Question:
How would I go about making the CONTENT HERE text go in the red box area. I have tried almost any method I could possibly think of, but nothing worked. I even tried putting the text in a row and then set its class to "row pull-left". Here is my code:
'''
<!-- Page Content -->
<div class="container-fluid">
<div class="row">
<div class="col-lg-12" style="padding:20px;">
<!-- Search -->
<div class="row">
<div class="col-md-3 pull-left">
<div class="well" id="search_area">
<div class="input-group ">
<span class="input-group-addon"><i class="glyphicon glyphicon-search"></i></span>
<form action="" method="GET">
<input type="text" id="search_query" name="query" class="form-control" value="<?=$search_query?>">
</form>
</div>
</div>
</div>
</div>
<!-- Search -->
<!-- Sorting -->
<div class="row">
<div class="col-md-3 pull-left">
<div class="well" id="sorting_area" style="overflow:auto;">
<b class="sorting-title">Sorting</b>
<hr class="hr-clear">
<div class="col-md-6 pull-left">
Category:
<select class="form-control" style="height:30px;">
<option value="php_scripts">PHP Scripts</option>
</select>
</div>
<div class="col-md-6 pull-left">
Order by:
<select class="form-control" style="height:30px;">
<option value="php_scripts">PHP Scripts</option>
<option value="php_scripts">Wordpress Plugins</option>
<option value="php_scripts">Wordpress Plugins</option>
</select>
</div>
</div>
</div>
</div>
<!-- Sorting -->
<div class="row pull-left">
CONTENT HERE
</div>
</div> <!-- /.col-lg-11 -->
</div>
<!-- /.row -->
</div>
<!-- /.container -->
</body>
</html>
'''
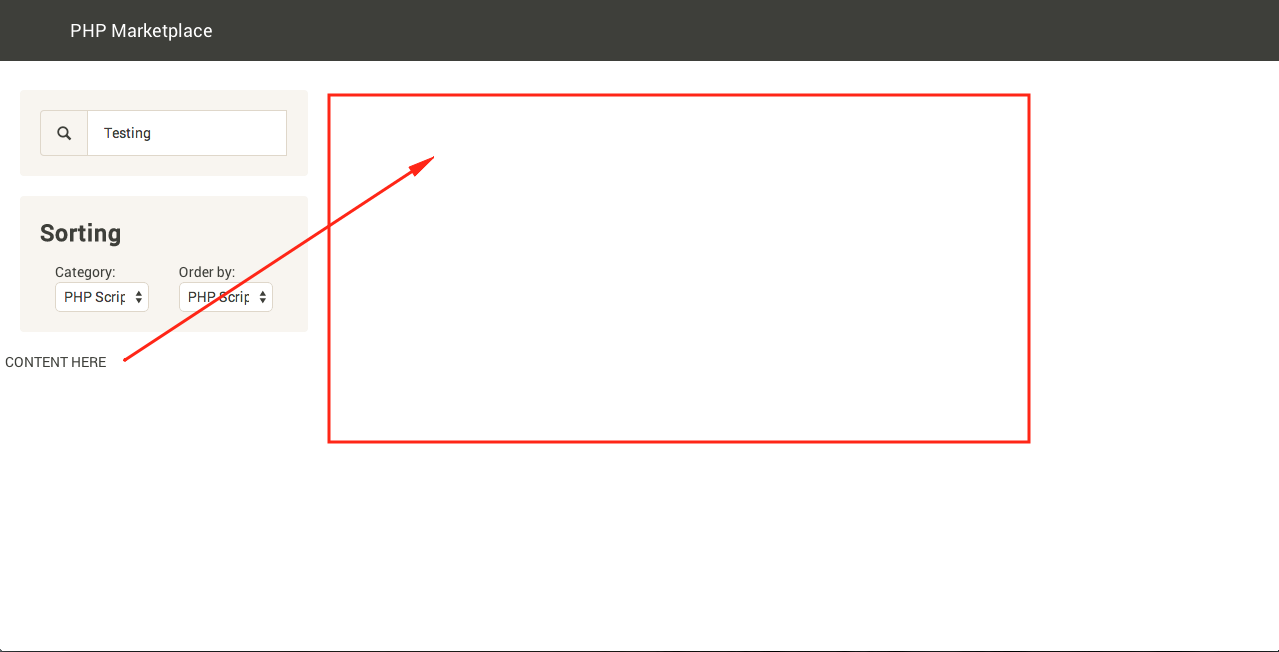
Answer: Your example is not the correct way of using the columns, nesting, and forms of Bootstrap 3. Use the correct classes on the form elements -- avoid inline styles -- and you will get good styling and spacing. You were missing form-group and didn't use any label. You the nesting of the columns and the extra rows was not correct and used 'pull-left' on a column that is already floated left, but when you use the pull-left on it, it screws up on small viewports.
## DEMO: http://jsbin.com/yokuz/1/
'''
<!-- Page Content -->
<div class="container-fluid">
<div class="row">
<!-- Search -->
<div class="col-md-3">
<div class="well" id="search_area">
<div class="input-group ">
<span class="input-group-addon"><i class="glyphicon glyphicon-search"></i></span>
<form action="" method="GET">
<input type="text" id="search_query" name="query" class="form-control" value="<?=$search_query?>">
</form>
</div>
</div>
<!-- Search -->
<div class="well" id="sorting_area">
<b class="sorting-title">Sorting</b>
<hr class="hr-clear">
<div class="row">
<div class="col-sm-6 col-md-12">
<div class="form-group">
<label>Category:</label>
<select class="form-control">
<option value="php_scripts">PHP Scripts</option>
</select>
</div>
</div>
<div class="col-sm-6 col-md-12">
<div class="form-group">
<label>Order by:</label>
<select class="form-control">
<option value="php_scripts">PHP Scripts</option>
<option value="php_scripts">Wordpress Plugins</option>
<option value="php_scripts">Wordpress Plugins</option>
</select>
</div>
</div>
</div>
</div>
<!-- Sorting -->
</div>
<div class="col-md-9">
This is where I put content
</div>
</div>
<!-- /.row -->
</div>
<!-- /.container-fluid -->
'''